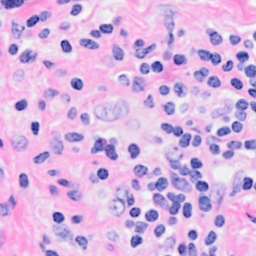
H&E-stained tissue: Breast